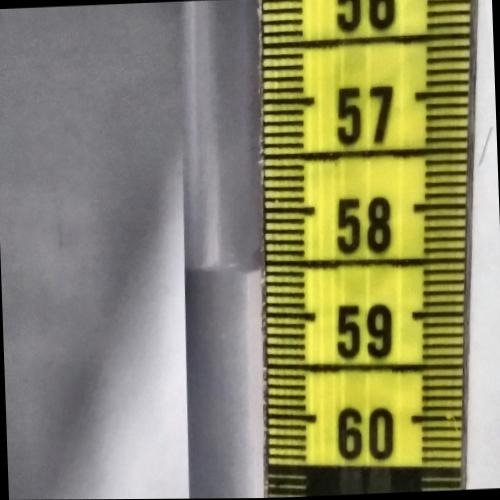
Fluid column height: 58.6 cm